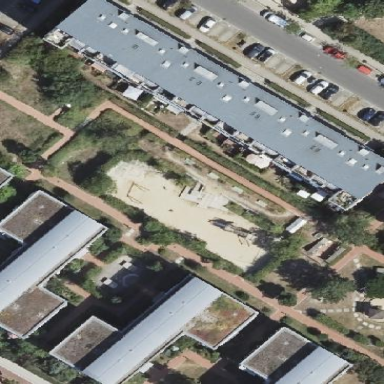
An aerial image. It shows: Playground area for leisure activities on the land.